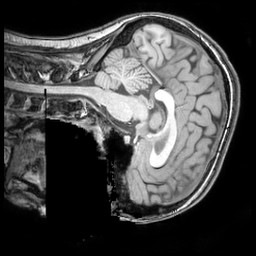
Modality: T1w
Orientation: sagittal
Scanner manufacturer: philips
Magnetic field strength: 3 T
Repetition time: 0.008105 s
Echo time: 0.003714 s